六年级 · 度量几何学
 已知半圆中三角形 $\mathrm{ABC}$ 的高是 $5 \mathrm{~cm}$, 面积是 $30 \mathrm{~cm}^{2}$, 求阴影部分的面积。 (9 分)

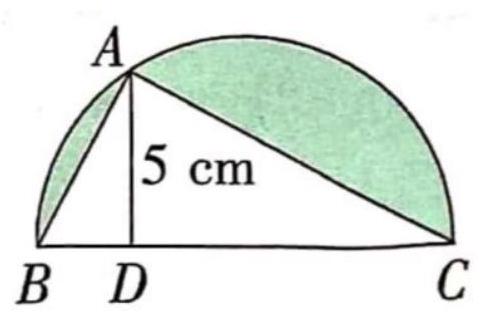
答案: $30 \times 2 \div 5=12(\mathrm{~cm}) \quad 3.14 \times(12 \div 2)^{2} \div 2-30=26.52\left(\mathrm{~cm}^{2}\right)$
答: 阴影部分的面积是 $2652 \mathrm{~cm}^{2}$ 。